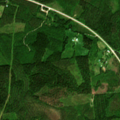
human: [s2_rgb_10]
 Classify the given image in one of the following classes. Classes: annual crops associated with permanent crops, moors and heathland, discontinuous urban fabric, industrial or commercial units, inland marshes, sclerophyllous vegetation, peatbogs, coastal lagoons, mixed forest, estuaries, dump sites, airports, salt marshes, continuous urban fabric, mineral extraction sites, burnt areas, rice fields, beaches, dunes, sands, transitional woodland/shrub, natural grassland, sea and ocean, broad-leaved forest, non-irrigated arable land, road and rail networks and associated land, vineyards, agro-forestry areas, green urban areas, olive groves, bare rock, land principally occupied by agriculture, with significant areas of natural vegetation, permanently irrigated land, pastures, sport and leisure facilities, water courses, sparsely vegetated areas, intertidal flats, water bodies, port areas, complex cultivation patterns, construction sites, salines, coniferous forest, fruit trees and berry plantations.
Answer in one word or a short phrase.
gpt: coniferous forest, mixed forest, transitional woodland/shrub